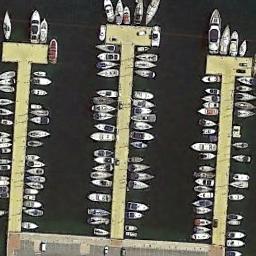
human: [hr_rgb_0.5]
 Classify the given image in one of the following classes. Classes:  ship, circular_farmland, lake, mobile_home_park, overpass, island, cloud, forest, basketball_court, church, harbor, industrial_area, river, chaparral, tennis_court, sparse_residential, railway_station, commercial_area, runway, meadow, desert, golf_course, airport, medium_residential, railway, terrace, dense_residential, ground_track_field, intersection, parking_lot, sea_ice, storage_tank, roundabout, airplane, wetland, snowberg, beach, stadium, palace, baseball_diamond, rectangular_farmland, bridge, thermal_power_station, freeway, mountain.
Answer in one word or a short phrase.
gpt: harbor